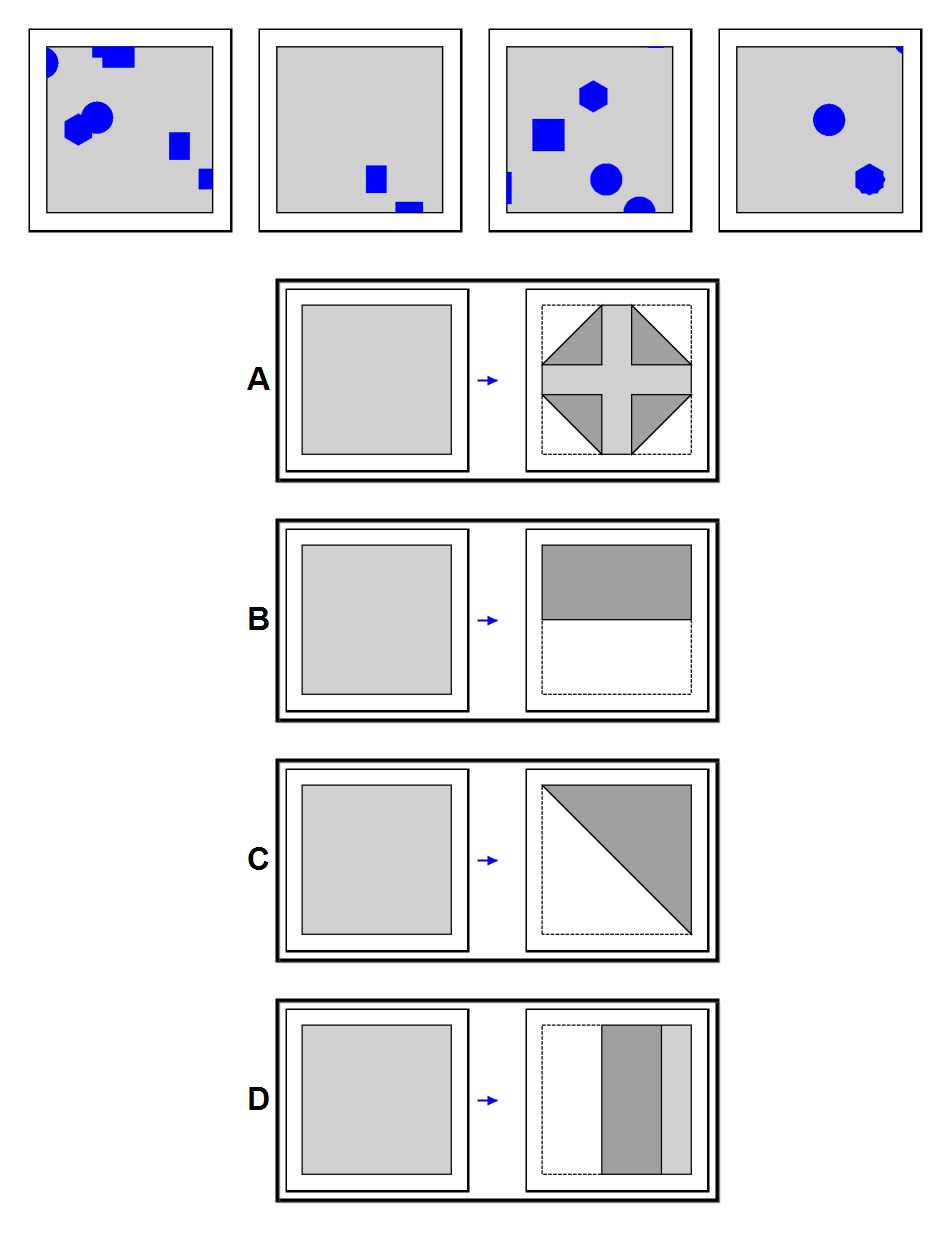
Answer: A